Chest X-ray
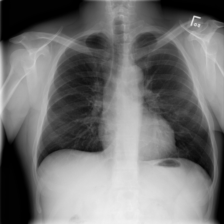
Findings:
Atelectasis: negative
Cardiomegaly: negative
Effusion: negative
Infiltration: negative
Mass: negative
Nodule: negative
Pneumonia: negative
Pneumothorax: negative
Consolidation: negative
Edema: negative
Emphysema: negative
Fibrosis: negative
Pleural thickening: negative
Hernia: negative